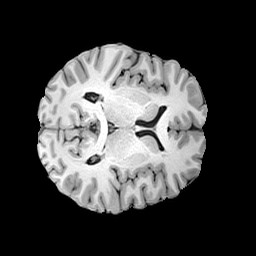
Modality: T1w
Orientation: axial
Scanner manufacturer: siemens
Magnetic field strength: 3 T
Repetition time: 2 s
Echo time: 0.0024 s